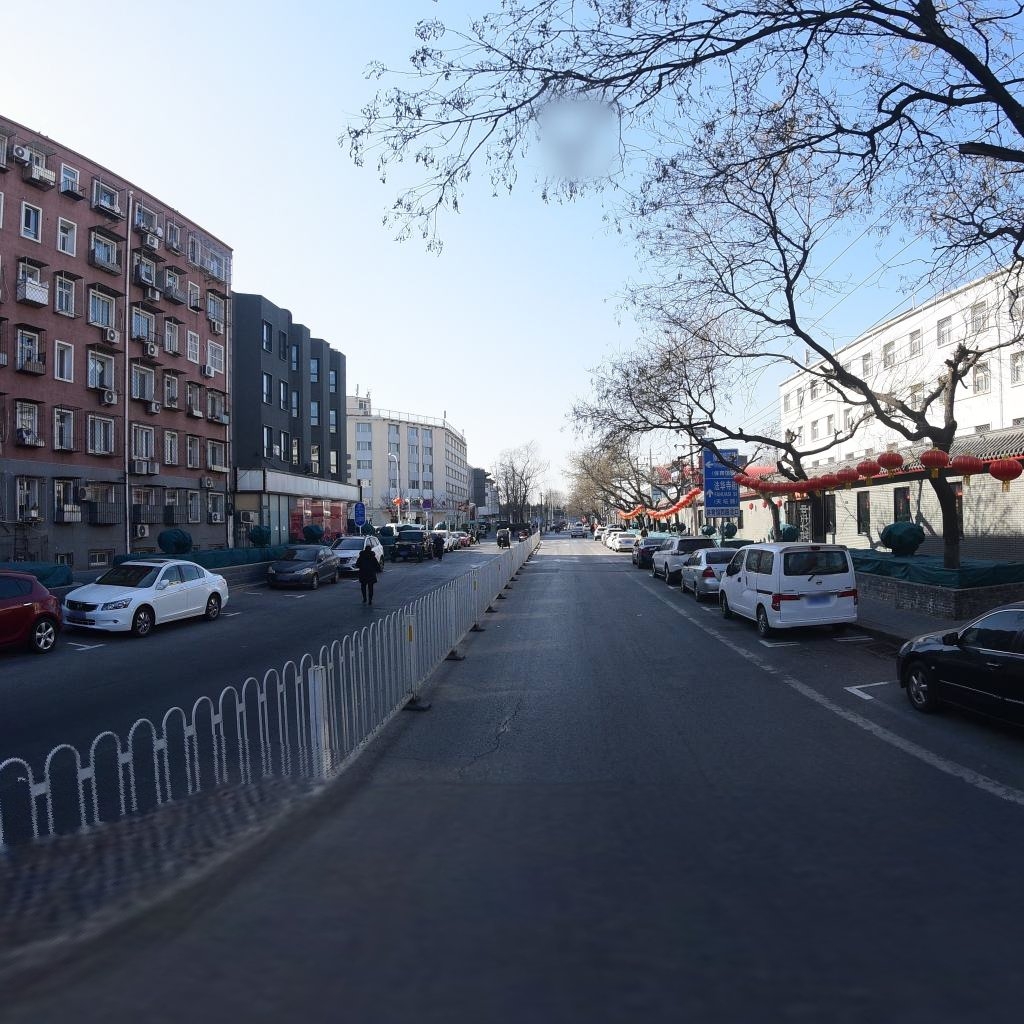
Region: Dongcheng
Road damage annotations: longitudinal crack, longitudinal crack, transverse crack